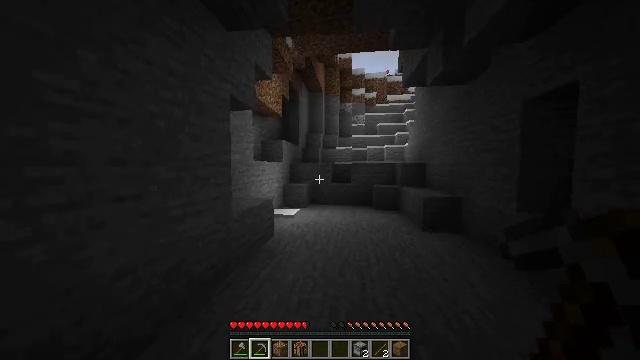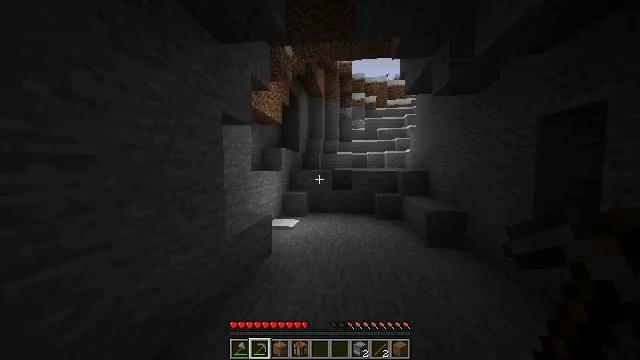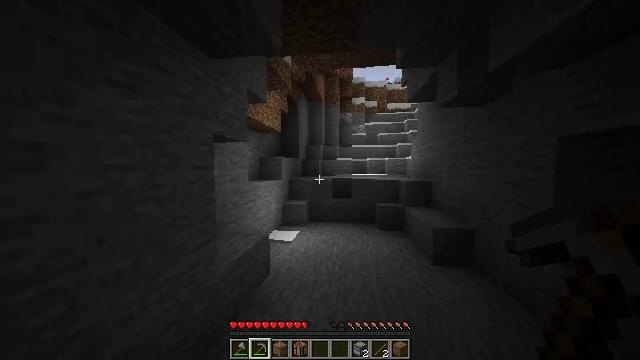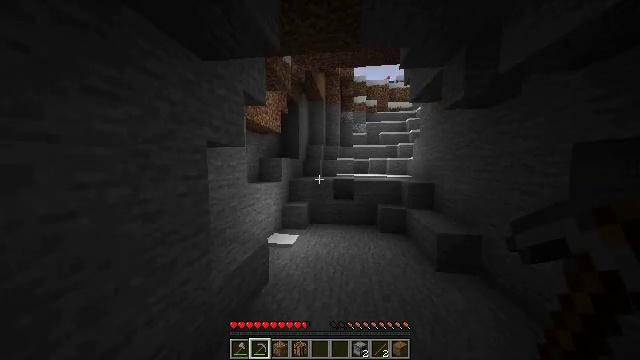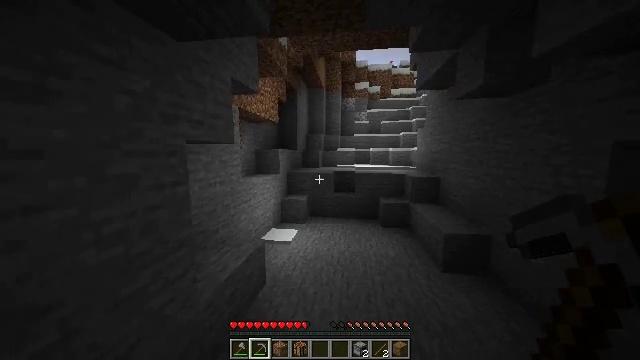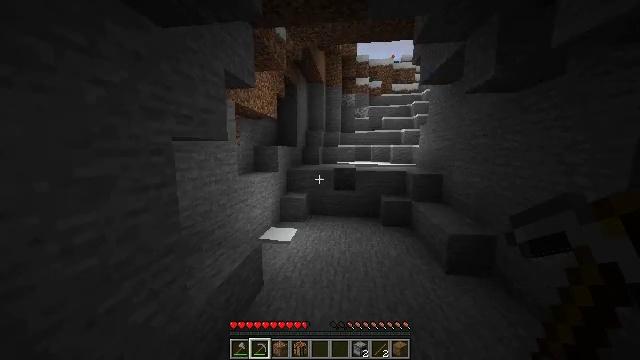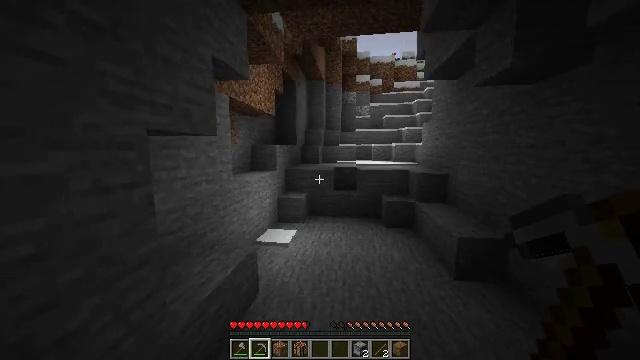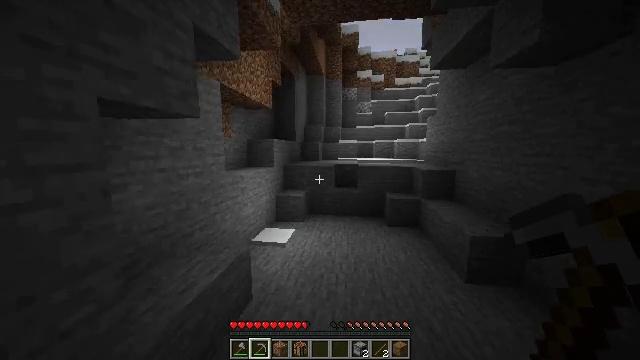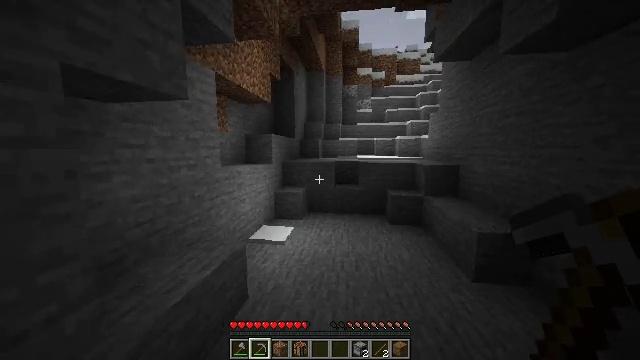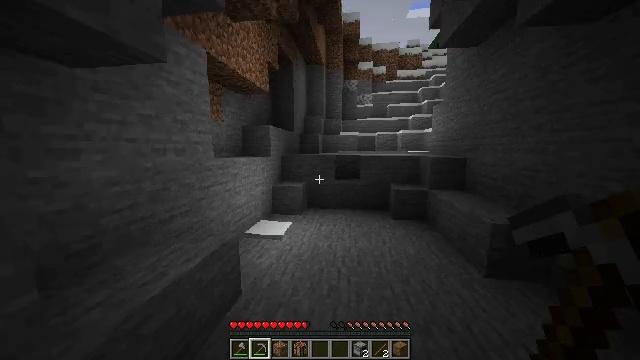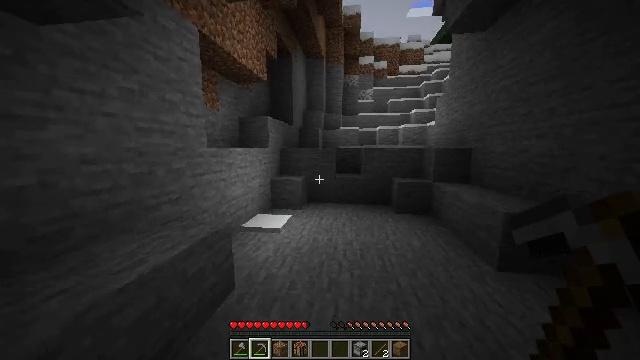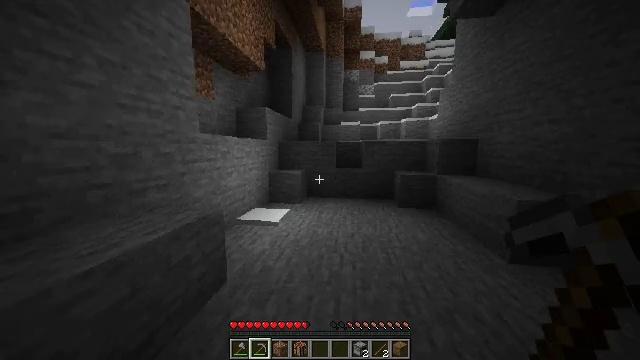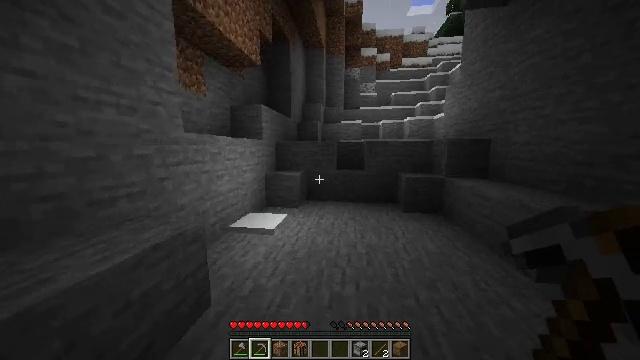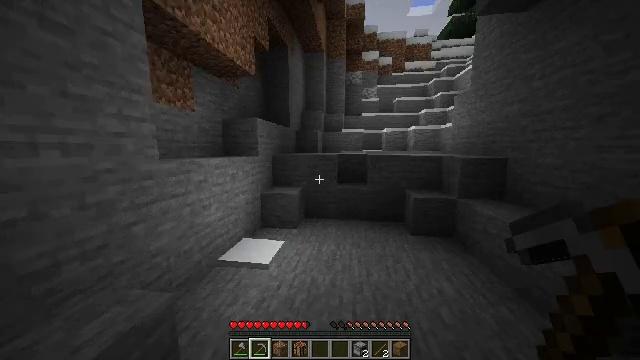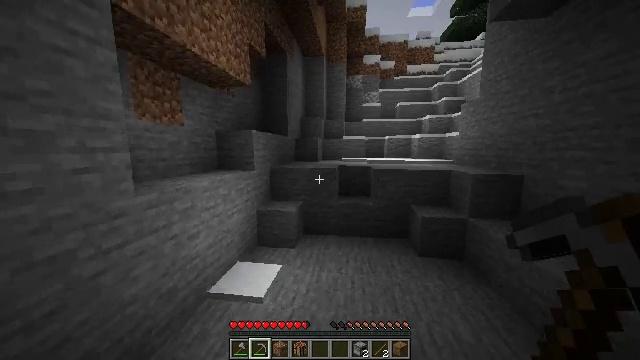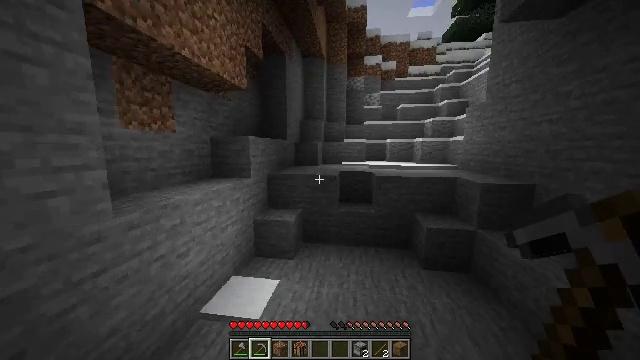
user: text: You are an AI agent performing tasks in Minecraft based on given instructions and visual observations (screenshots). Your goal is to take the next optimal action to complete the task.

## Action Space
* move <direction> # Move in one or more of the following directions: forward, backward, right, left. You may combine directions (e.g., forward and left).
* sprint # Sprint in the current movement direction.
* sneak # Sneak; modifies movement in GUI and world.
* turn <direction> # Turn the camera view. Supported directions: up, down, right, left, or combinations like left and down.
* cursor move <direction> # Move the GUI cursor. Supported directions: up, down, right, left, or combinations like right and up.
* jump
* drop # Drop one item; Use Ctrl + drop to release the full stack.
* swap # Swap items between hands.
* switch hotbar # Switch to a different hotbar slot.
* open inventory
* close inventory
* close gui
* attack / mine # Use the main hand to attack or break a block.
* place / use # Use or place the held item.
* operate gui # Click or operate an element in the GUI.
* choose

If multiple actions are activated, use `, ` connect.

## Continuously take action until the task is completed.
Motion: motion action
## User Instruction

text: Destroy the bookshelf.
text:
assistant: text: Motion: move forward, sprint, jump
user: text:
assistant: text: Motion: move forward, sprint, jump
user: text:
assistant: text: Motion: move forward, sprint, jump
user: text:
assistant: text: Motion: move forward, sprint, turn down, jump
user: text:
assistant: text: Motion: move forward, sprint, jump
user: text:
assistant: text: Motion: move forward, sprint, jump
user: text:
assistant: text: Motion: move forward, sprint, jump
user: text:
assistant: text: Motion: move forward, sprint, jump
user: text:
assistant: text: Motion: move forward, sprint, jump
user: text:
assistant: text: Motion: move forward, sprint, jump
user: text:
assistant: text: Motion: move forward, sprint, jump
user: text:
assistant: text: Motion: move forward, sprint, jump
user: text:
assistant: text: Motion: move forward, sprint, jump
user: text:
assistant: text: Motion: move forward, sprint, jump
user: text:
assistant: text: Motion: move forward, sprint, jump
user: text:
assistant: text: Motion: move forward, sprint, jump
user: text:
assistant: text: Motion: move forward, sprint, jump
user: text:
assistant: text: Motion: move forward, sprint, jump
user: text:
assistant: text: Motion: move forward, sprint, jump
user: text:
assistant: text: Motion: move forward, sprint, turn right, jump
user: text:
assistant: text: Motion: move forward, sprint, turn right, jump
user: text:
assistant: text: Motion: move forward, sprint, turn right, jump
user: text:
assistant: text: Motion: move forward, sprint, jump
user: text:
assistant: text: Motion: move forward, sprint, jump
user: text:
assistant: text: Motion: move forward, sprint, jump
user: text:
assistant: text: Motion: move forward, sprint, jump
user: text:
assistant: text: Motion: move forward, sprint, jump
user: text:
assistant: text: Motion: move forward, sprint, jump
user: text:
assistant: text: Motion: move forward, sprint, jump
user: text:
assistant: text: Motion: move forward, sprint, jump